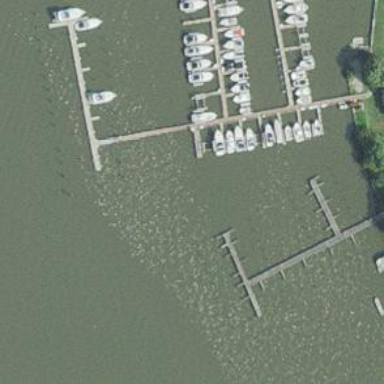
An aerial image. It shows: Man-made pier.